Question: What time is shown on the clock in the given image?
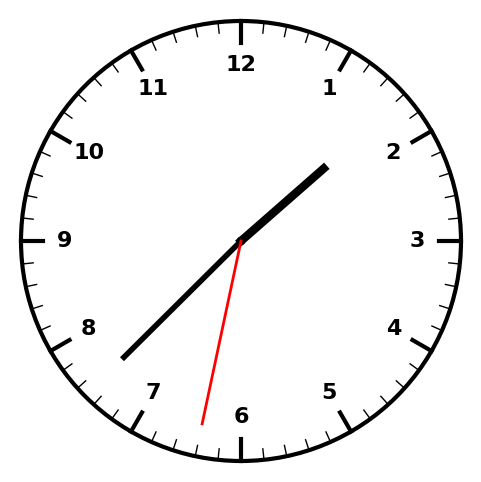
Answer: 01:37:32